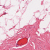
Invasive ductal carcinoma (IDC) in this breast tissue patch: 0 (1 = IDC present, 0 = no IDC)